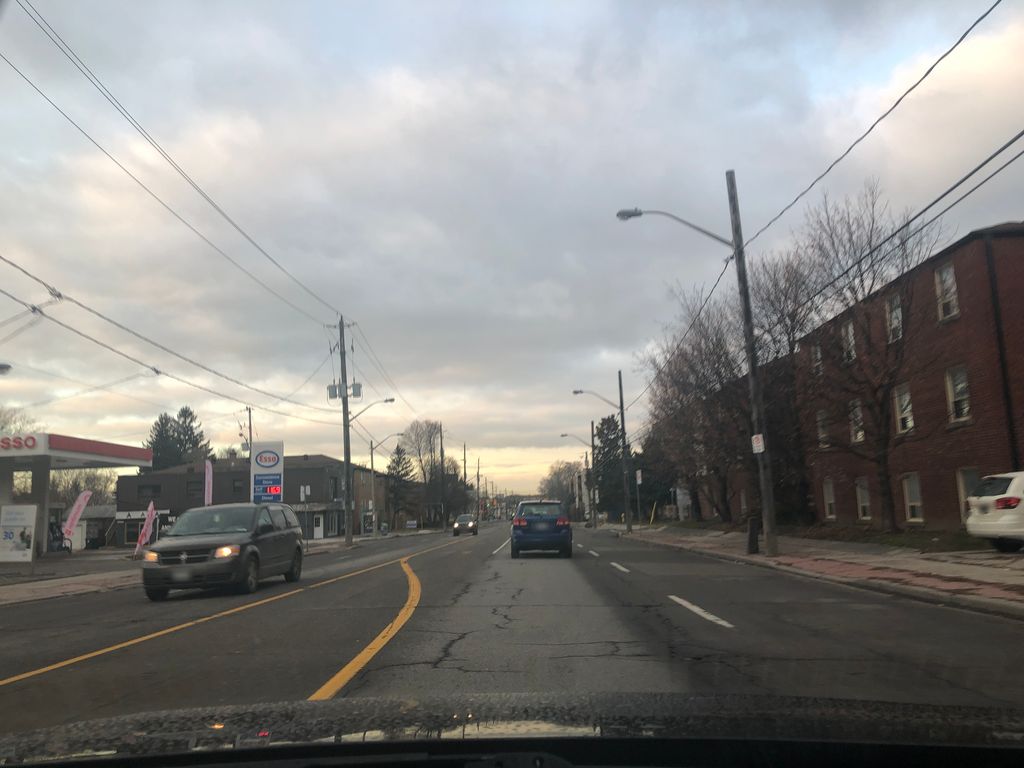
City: toronto